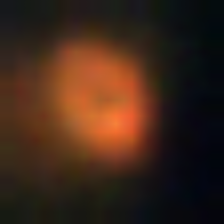
Taxon: NanoPlankton
Group: Other